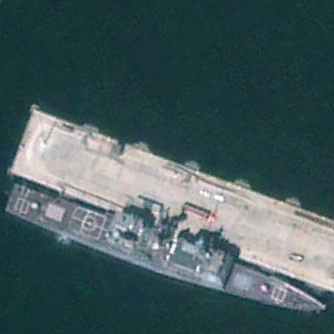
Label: cruiser